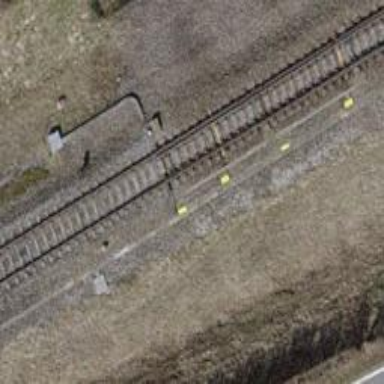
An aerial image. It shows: Railway switch.